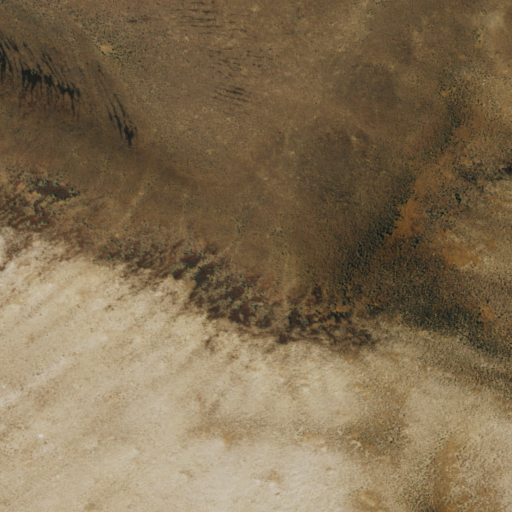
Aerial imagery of mountain in Nevada named Yellow Hills containing shrub and grassland